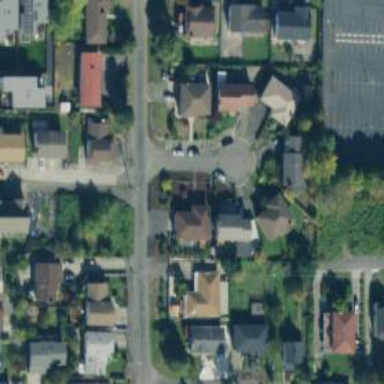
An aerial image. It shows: Alley classified as service road.